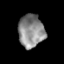
Tissue: lung
Cell type: Others
Senescence score: 0.1515
Nuclear area (px): 831
Mean DAPI intensity: 138.373